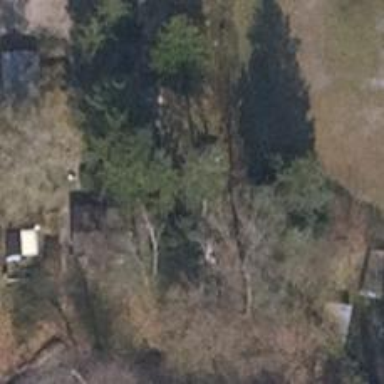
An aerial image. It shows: Single tag "natural: tree."